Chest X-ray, AP view. Patient: 16 years old, sex M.
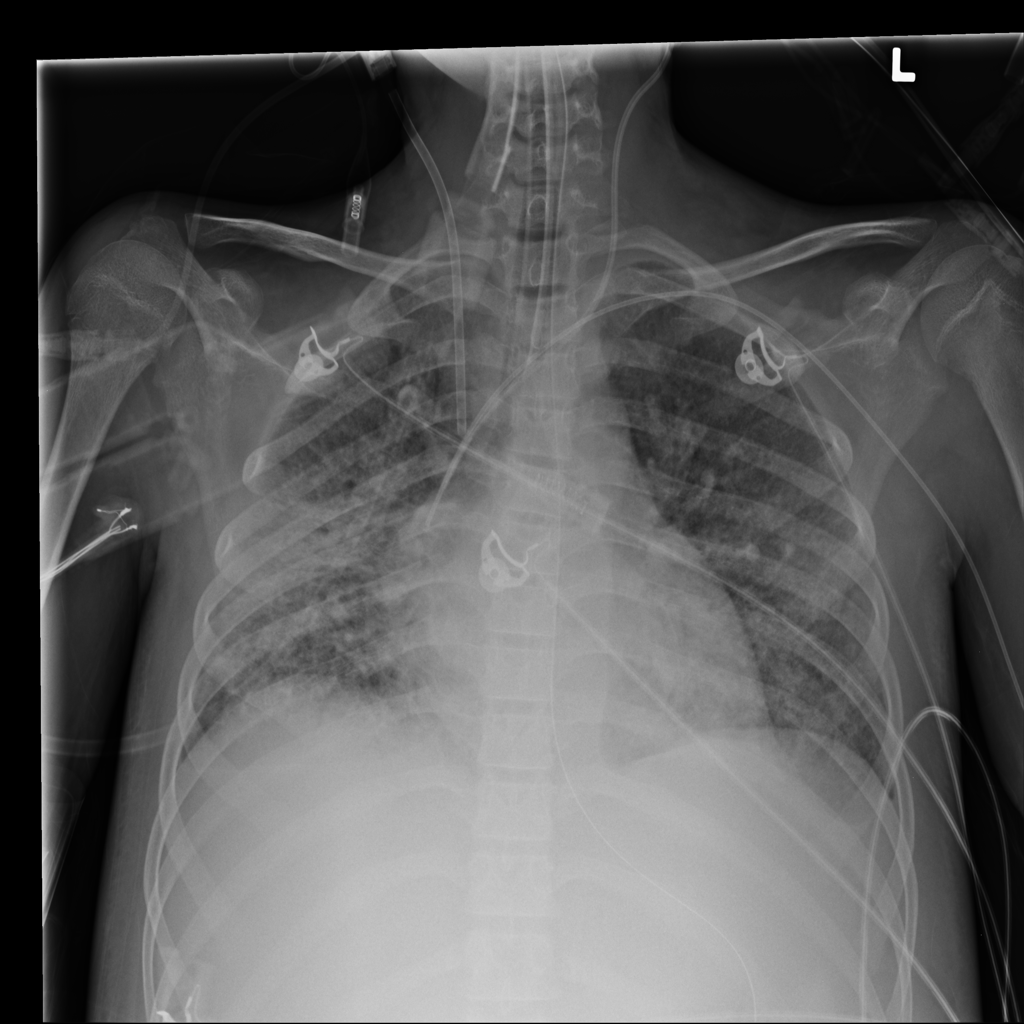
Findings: Consolidation, Effusion